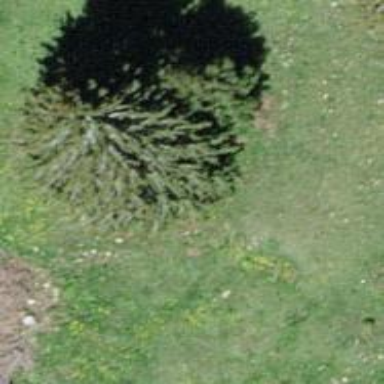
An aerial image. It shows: Needle-leaved tree in its natural environment.